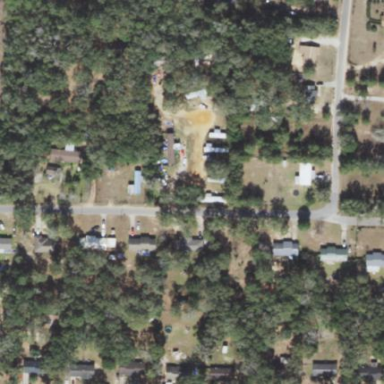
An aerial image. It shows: Residential area designated as trailer park.